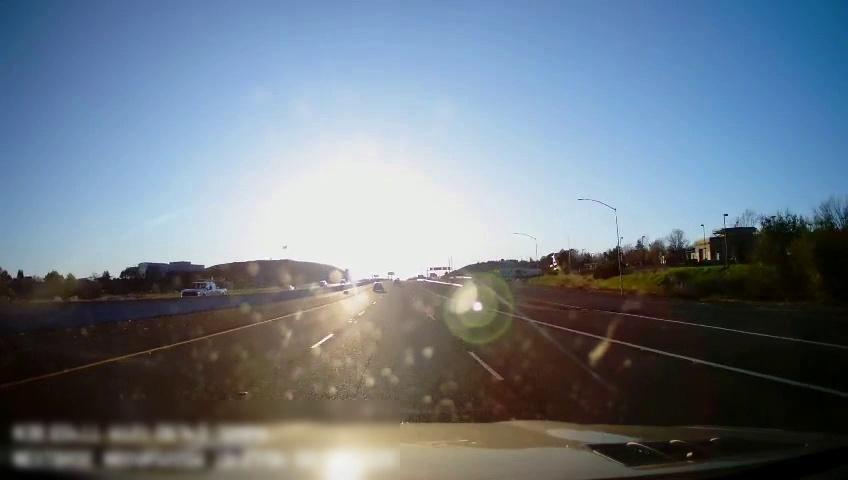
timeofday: Day
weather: Sunny
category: Drivable Space
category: Drivable Space
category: Vehicles | Truck
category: Vehicles | Truck
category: Vehicles | Car
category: Lanes | Alternate Lane
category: Lanes | Current Lane
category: Lanes | Current Lane
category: Lanes | Alternate Lane
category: Lanes | Alternate Lane
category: Lanes | Alternate Lane
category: Traffic | Signs